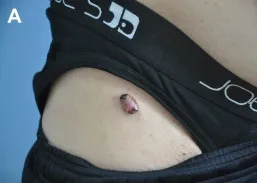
Skin changes and imaging in the patient with multicentric reticulohistiocytosis. (A) Skin lesions in the right inguinal region.
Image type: medical_photograph (skin_photograph)